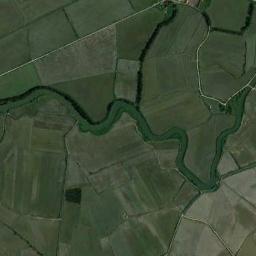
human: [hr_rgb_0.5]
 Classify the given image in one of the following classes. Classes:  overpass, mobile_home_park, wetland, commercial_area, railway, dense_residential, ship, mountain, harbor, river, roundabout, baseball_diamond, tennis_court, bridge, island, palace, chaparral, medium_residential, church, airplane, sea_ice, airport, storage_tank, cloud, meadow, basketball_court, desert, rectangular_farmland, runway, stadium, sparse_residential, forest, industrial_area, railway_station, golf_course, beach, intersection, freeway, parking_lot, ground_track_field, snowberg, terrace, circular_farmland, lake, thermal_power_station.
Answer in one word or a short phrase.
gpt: river